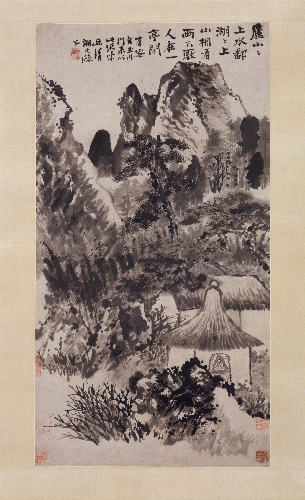
Title: 清   石濤  (朱若極)   廬山草堂圖   軸|Hermitage in Mount Lu
Artist: Shitao (Zhu Ruoji)
Artist bio: Chinese, 1642–1707
Object type: Hanging scroll
Classification: Paintings
Medium: Hanging scroll; ink on paper
Culture: China
Period: Qing dynasty (1644–1911)
Dimensions: Image: 37 5/16 x 19 11/16 in. (94.8 x 50 cm)
Overall with mounting: 76 1/4 x 26 in. (193.7 x 66 cm)
Overall with knobs: 76 1/4 x 29 1/2 in. (193.7 x 74.9 cm)
Department: Asian Art
Credit line: Gift of Douglas Dillon, 1980
Accession year: 1980
Repository: Metropolitan Museum of Art, New York, NY
Tags: Mountains|Landscapes